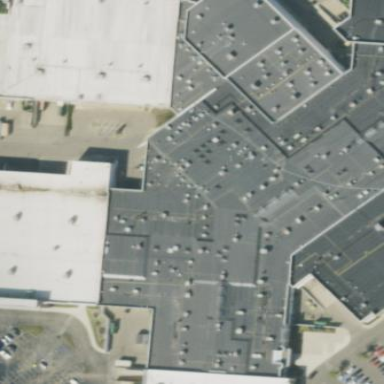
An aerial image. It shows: Mall building.